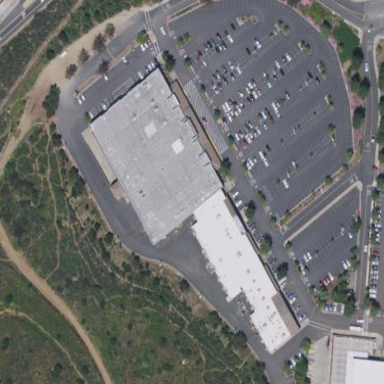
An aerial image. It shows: Supermarket building.